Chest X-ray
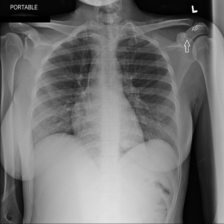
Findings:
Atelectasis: negative
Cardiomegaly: negative
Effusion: negative
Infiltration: negative
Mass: negative
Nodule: negative
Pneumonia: negative
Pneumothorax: negative
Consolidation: negative
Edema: negative
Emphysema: negative
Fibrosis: negative
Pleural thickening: negative
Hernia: negative